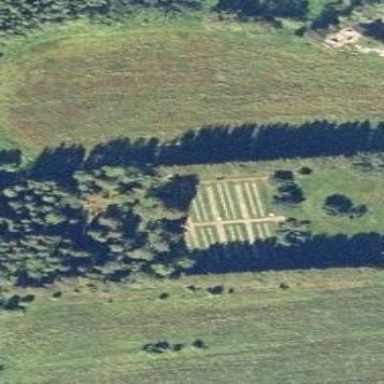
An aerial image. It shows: Cemetery.